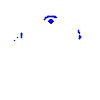
Particle: kaon